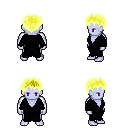
a pixel art fantasy rpg character, male body template, dark elf, purple skin, gray robe, magenta pants, gold bedhead hairstyle, four views (front, back, left, right), 2x2 character sprite sheet, small pixel art, hard edges, no anti-aliasing